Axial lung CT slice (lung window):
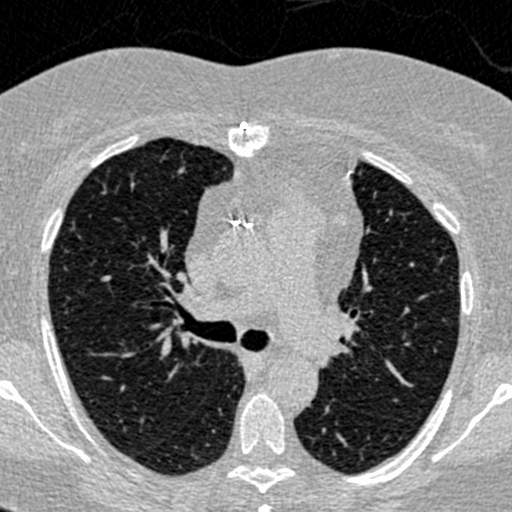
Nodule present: no